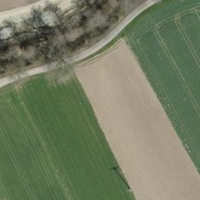
EUNIS habitat code: 52
Species observed at this site:
Prunus padus